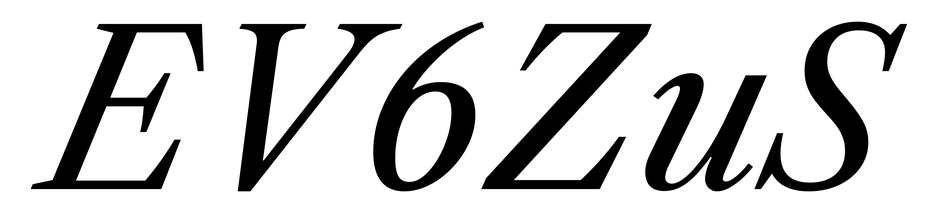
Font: LibreCaslonText-Italic_Italic